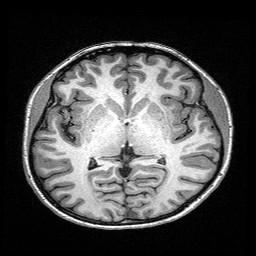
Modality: T1w
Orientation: coronal
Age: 23
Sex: female
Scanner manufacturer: siemens
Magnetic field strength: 3 T
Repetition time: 2.4 s
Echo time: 0.03 s